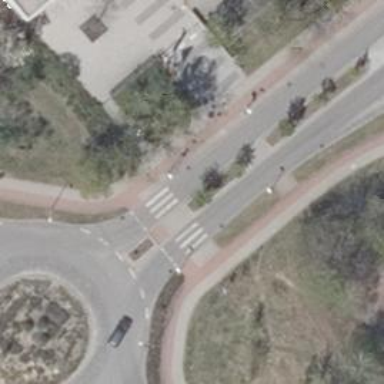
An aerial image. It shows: Marked road crossing with pedestrian island.